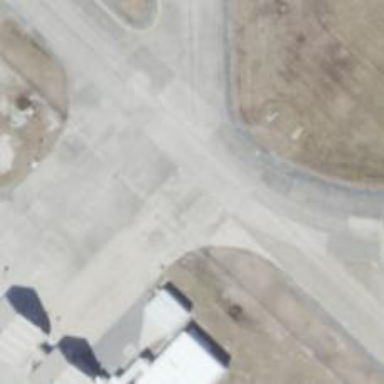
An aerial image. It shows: Asphalt taxiway in the airport.